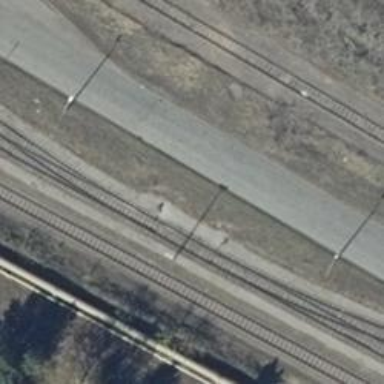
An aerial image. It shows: Railway switch.